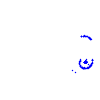
Particle: proton